Aerial crown-view tile of a tropical tree (Barro Colorado Island, Panama), acquired 20240813:
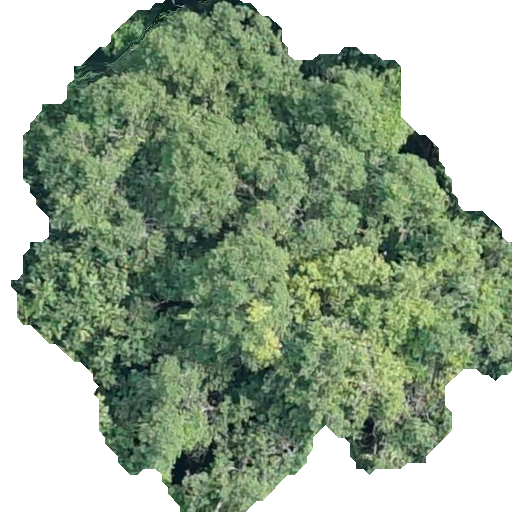
Species: Calophyllum longifolium
GBIF accepted scientific name: Calophyllum longifolium
Crown area: 271.394 m²